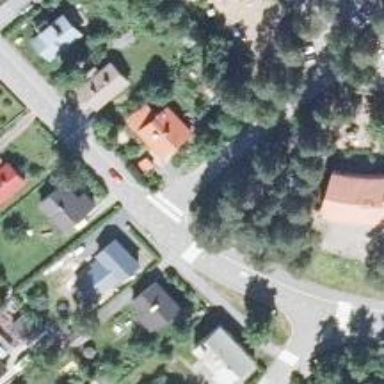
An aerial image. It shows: Marked crossing on the road.